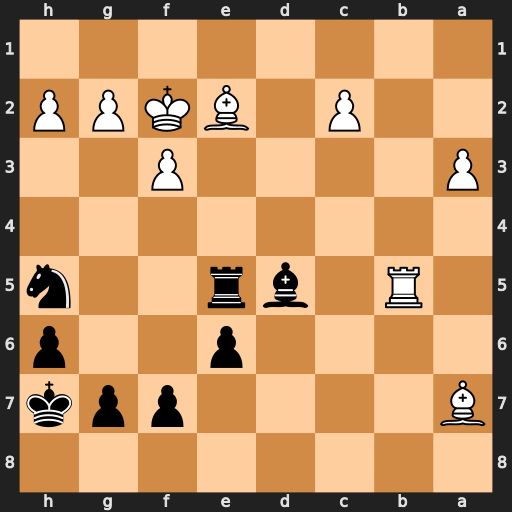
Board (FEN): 8/B4ppk/4p2p/1R1br2n/8/P4P2/2P1BKPP/8
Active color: b
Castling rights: -
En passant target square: -
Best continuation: Rxe2+ Kxe2 Bc4+ Ke3 Bxb5